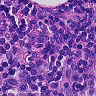
Metastatic tissue present: no